Current action and preconditions to check: path_clear

Your task: For each precondition in the list above, predict whether it will hold at this action.

Consider the current scene as observed from the mobile robot's camera, and analyze the predicted future states of all dynamic agents (e.g., people, animals, vehicles, or any moving entities) within the NEXT SECOND.

IMPORTANT: Only answer "very likely" if you are absolutely certain—based on strong, clear evidence—that a dynamic agent will violate the precondition in the predicted future state. Do NOT answer "very likely" for unlikely, ambiguous, or low-probability risks.

Ask yourself for each precondition: Is there a high probability, with clear and convincing evidence, that the predicted future states of any dynamic agent will interfere with the predicted future state of the currently executing action within the NEXT SECOND, causing that precondition to fail?

Assess the risk level based on these predictions. Use "likely" or "very likely" if motions create a clear risk of interference.

Use "neutral" or "improbable" if agents are nearby but their predicted paths are clearly diverging or non-conflicting.

Failure Risk Categories: "very improbable", "improbable", "neutral", "likely", "very likely"

Answer Format: Output ONLY the probability_of_failure value from these categories: "very improbable", "improbable", "neutral", "likely", "very likely"

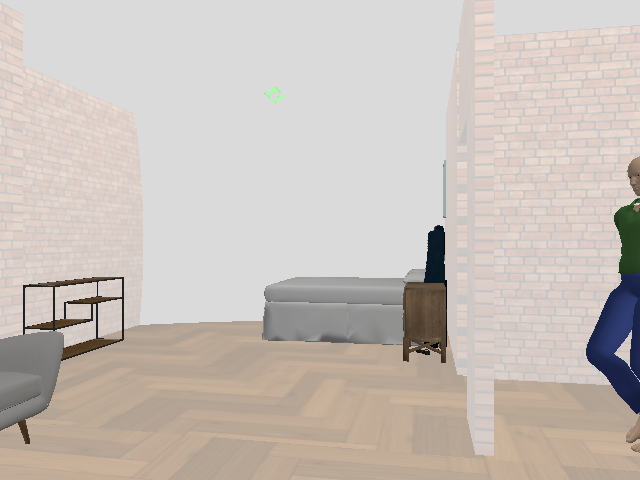

Answer: neutral